Question: When I run the "Top disk usage by table" report in Sql Server Management Studio, it shows one of my tables using about 1.8GB of disk space:

The table definition:
'''
CREATE TABLE [dbo].[RecipeItems](
<URL> NOT NULL,
<URL> NOT NULL,
<URL> NULL,
[ratio] [float] NOT NULL
) ON [PRIMARY]
'''
I'd estimate that with each row takes less than 200 bytes, and with only 7K records, this shouldn't take up more than 1-2MB. But obviously, this is not the case. What might be the reason this table uses so much storage?
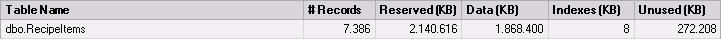
Answer: Chances are that a lot of data has been updated or deleted. Since it is a heap updates can lead to forwarding records. I would try this first:
'''
ALTER TABLE dbo.RecipeItems REBUILD;
'''
Next I would consider adding a clustered index.
Do not run a shrink database command to fix this table, PLEASE.
When you perform your "delete all and bulk insert" I would do it this way, running a rebuild in the middle:
'''
TRUNCATE TABLE dbo.RecipeItems;
ALTER TABLE dbo.RecipeItems REBUILD;
BULK INSERT dbo.RecipeItems FROM ...
'''
If you add a clustered index you may want to do this a little differently. And if you can't use TRUNCATE, keep using DELETE, obviously. TRUNCATE will cause less log churn if the table is eligible, and since you are wiping out the table and re-populating it, it's not something you seem to need to recover from. In fact you might just consider dropping the table and re-creating it each time.